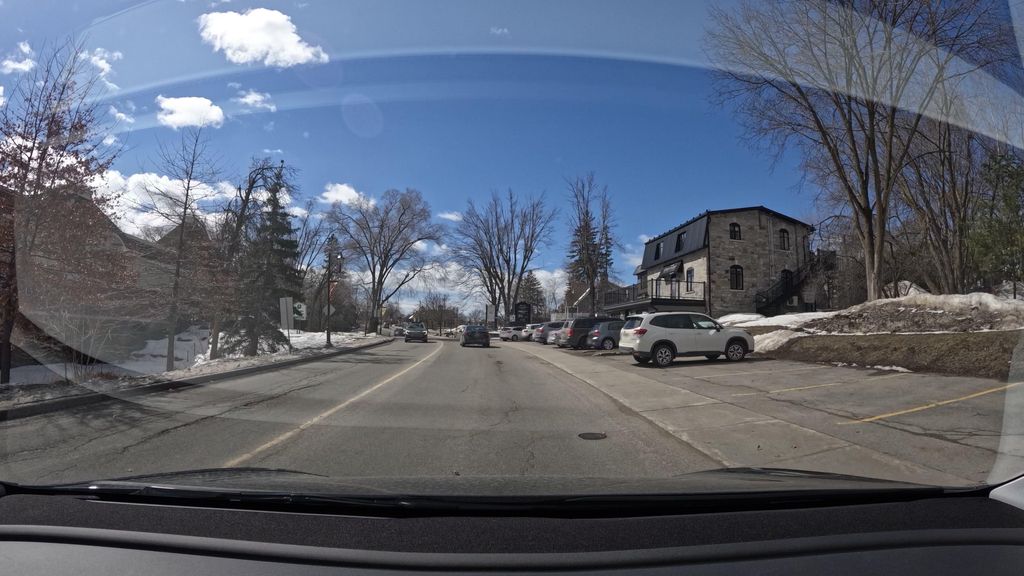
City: montreal